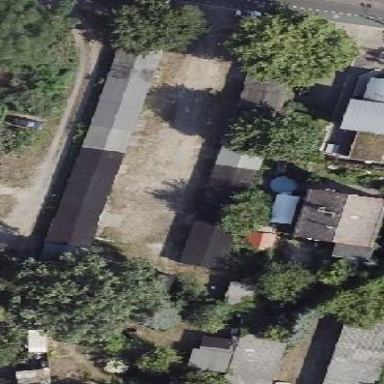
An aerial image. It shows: Group of garages.